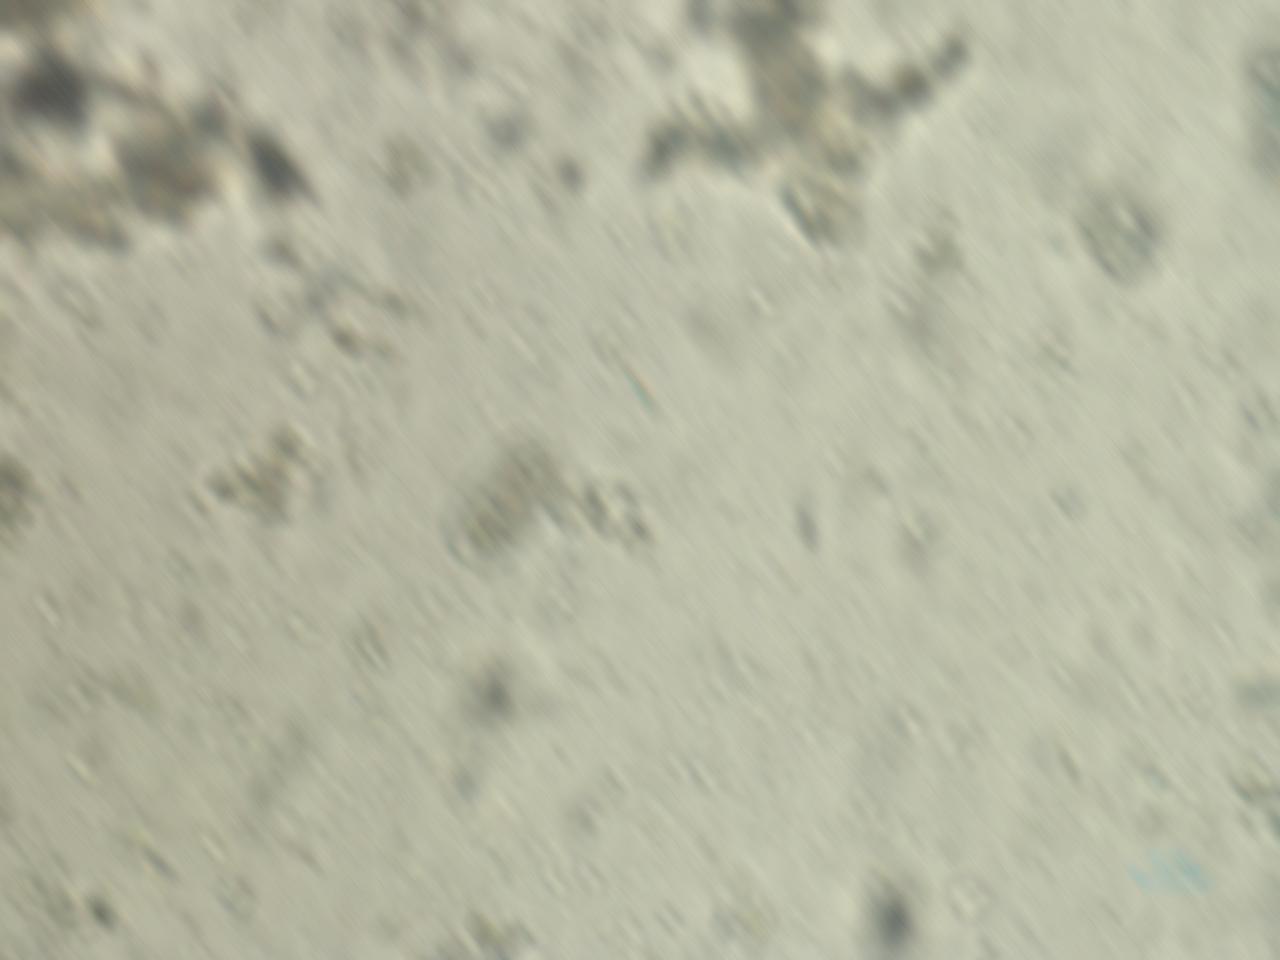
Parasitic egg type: Capillaria philippinensis